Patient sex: F
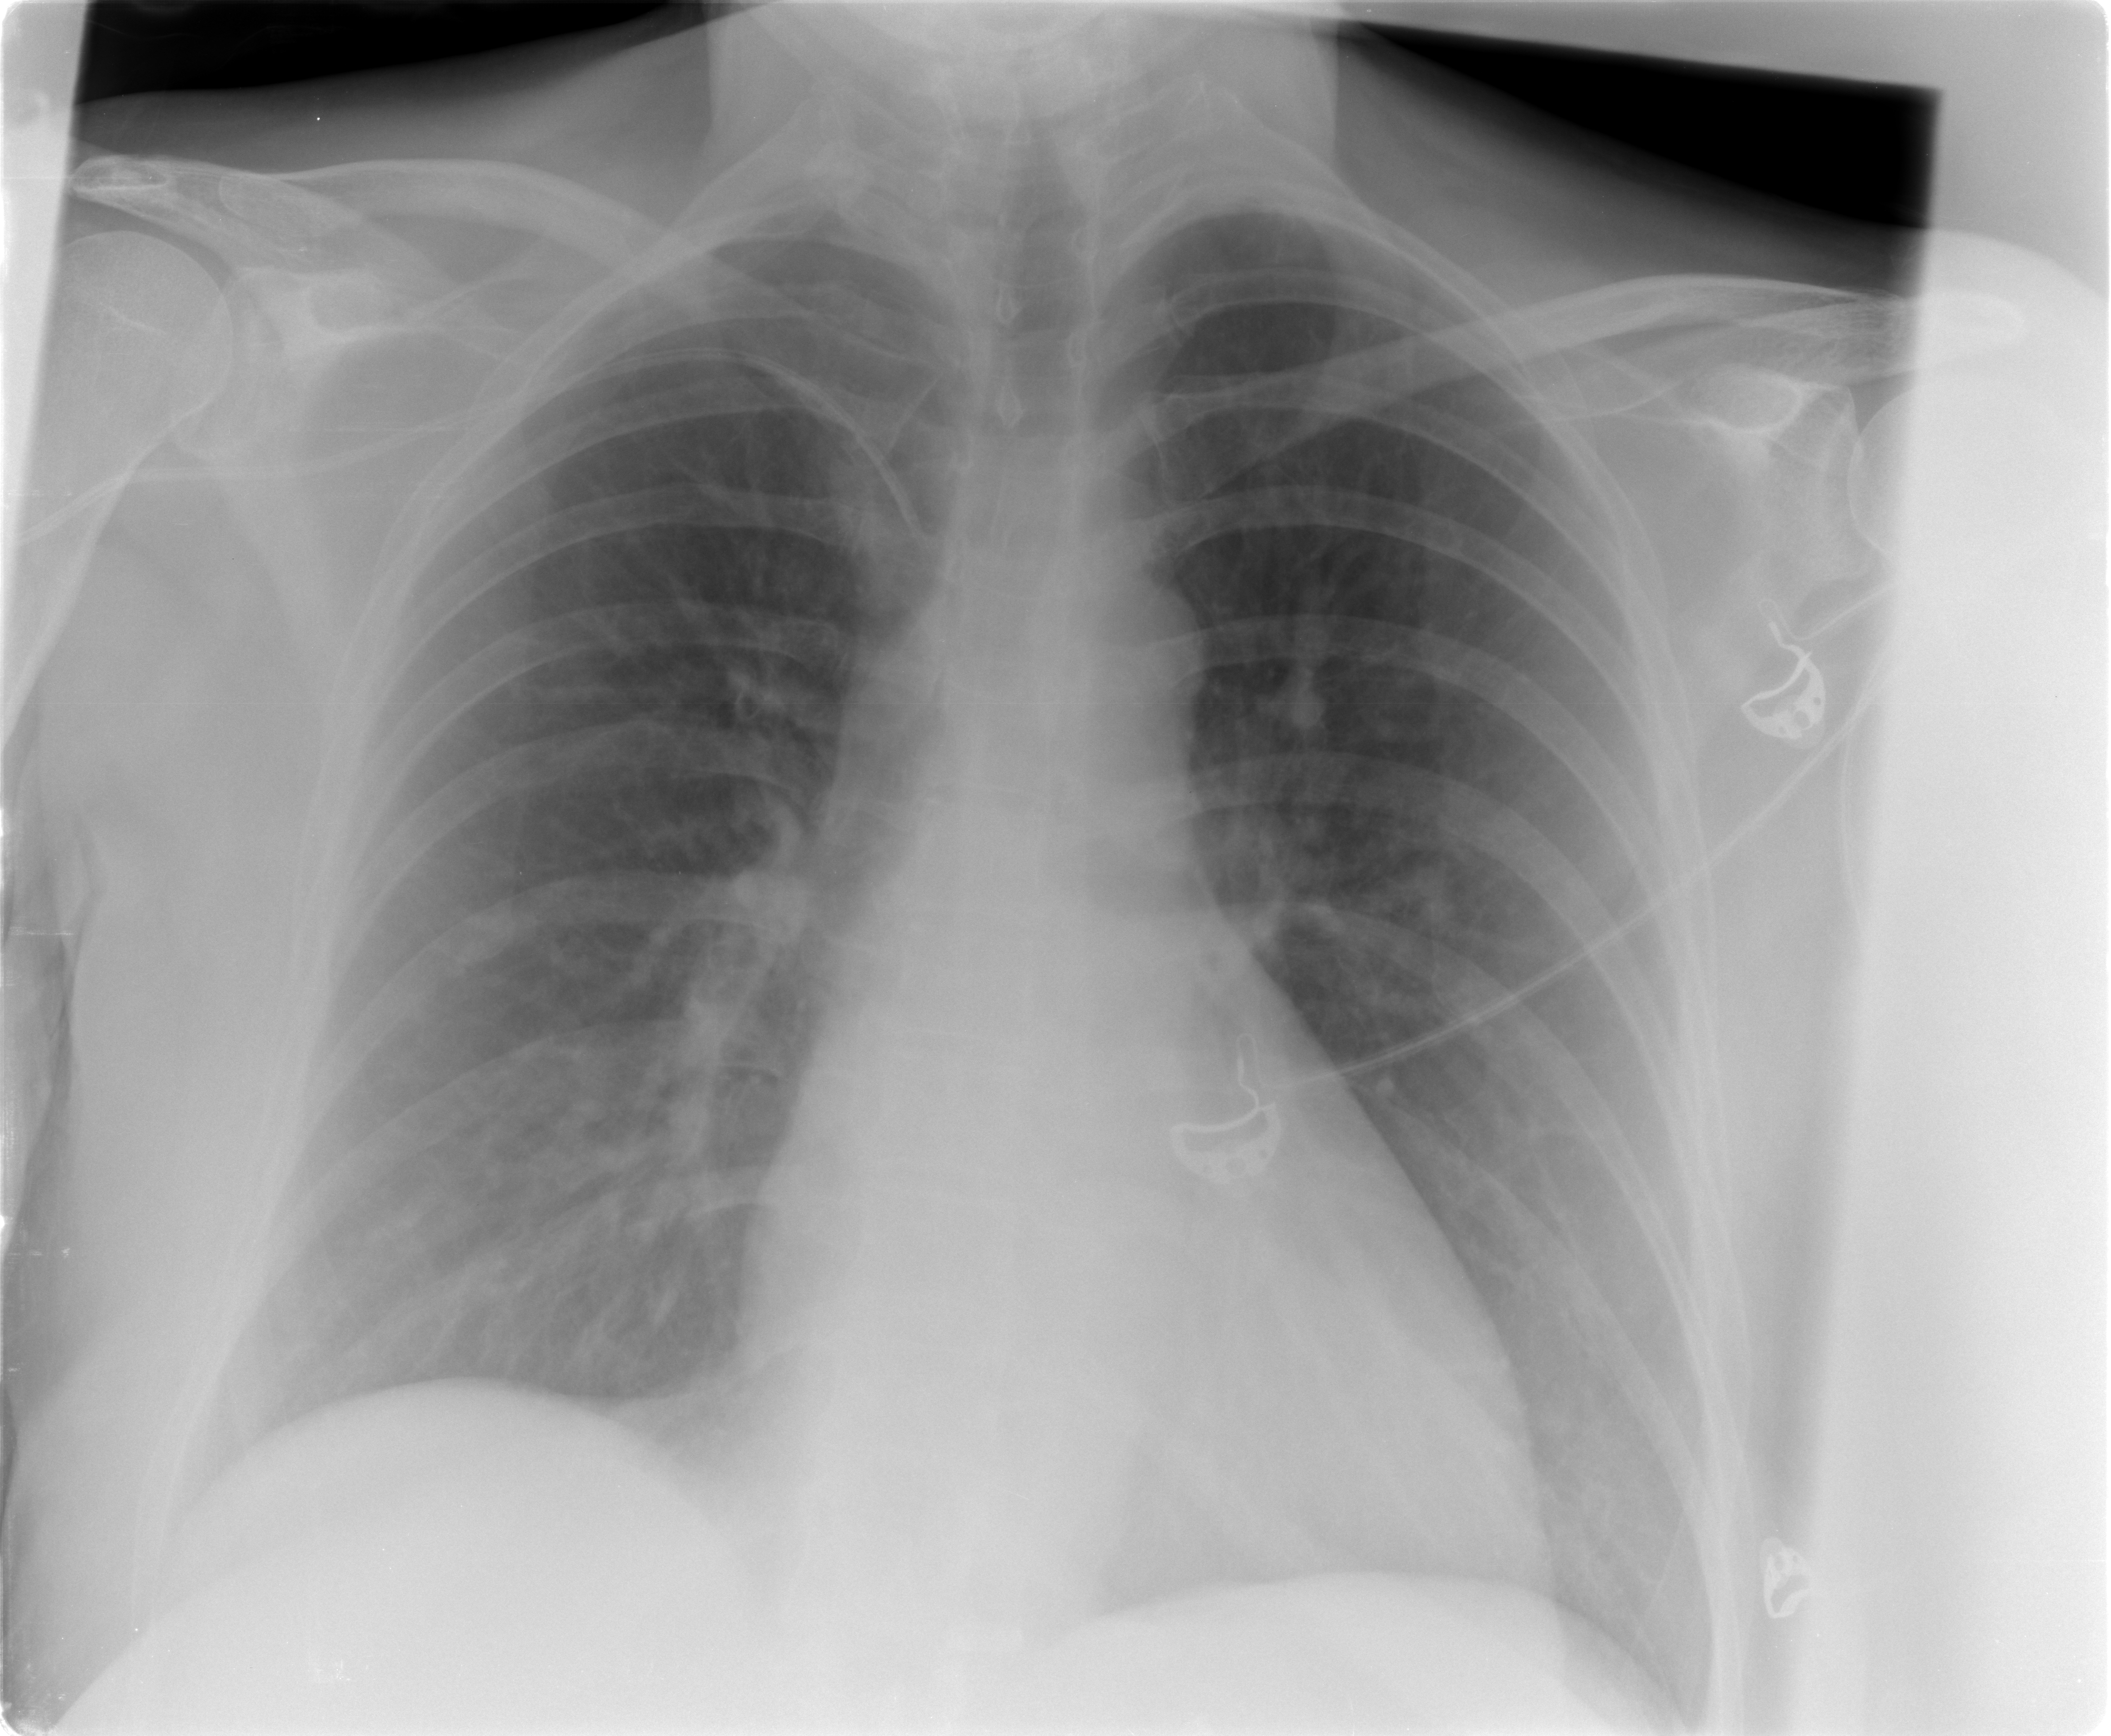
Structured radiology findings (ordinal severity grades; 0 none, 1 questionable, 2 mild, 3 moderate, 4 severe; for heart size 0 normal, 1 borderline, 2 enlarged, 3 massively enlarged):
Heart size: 0
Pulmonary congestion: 0
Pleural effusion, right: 0
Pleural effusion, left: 0
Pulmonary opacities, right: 0
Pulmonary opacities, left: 0
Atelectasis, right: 2
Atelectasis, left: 2